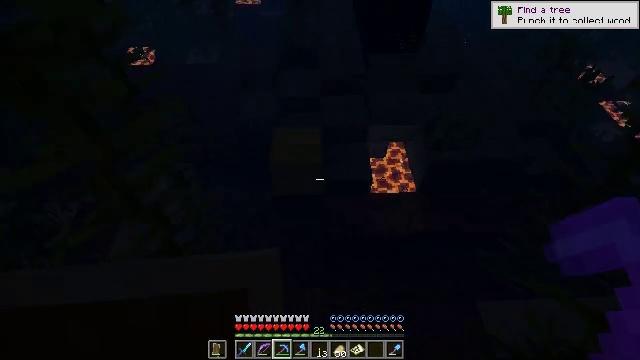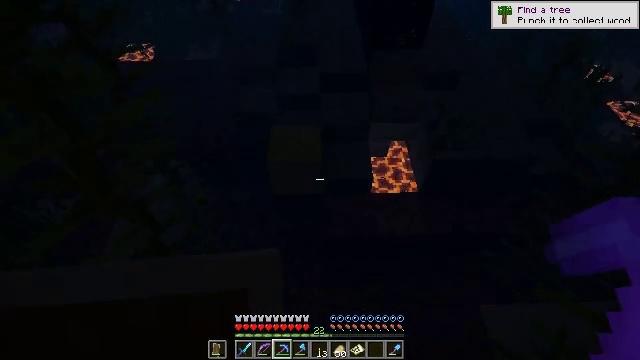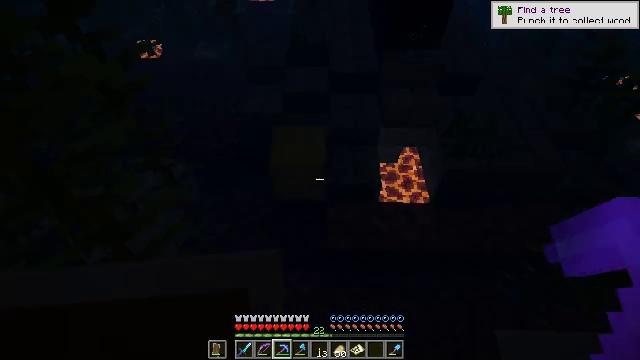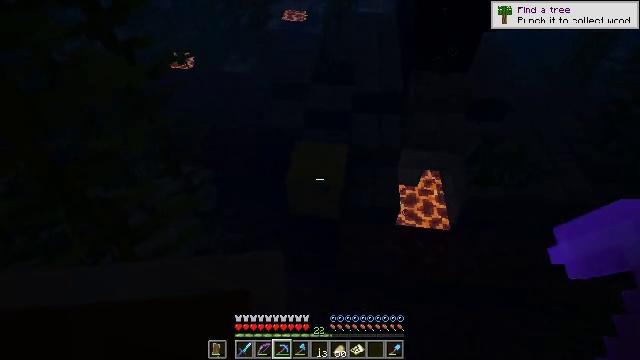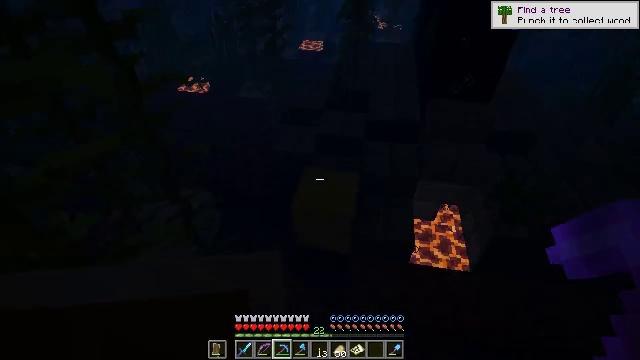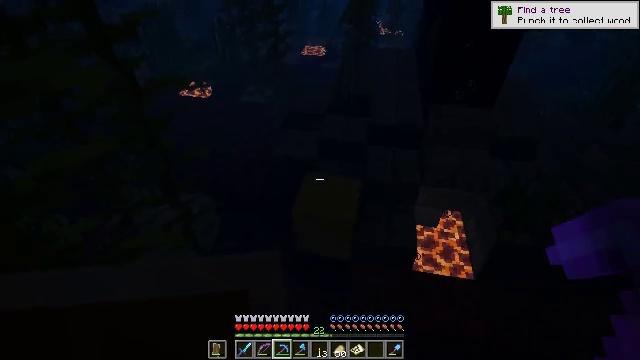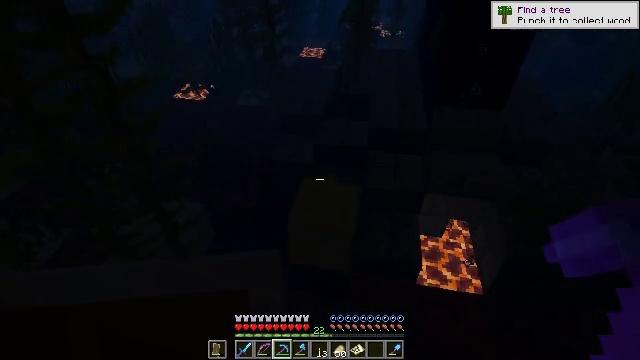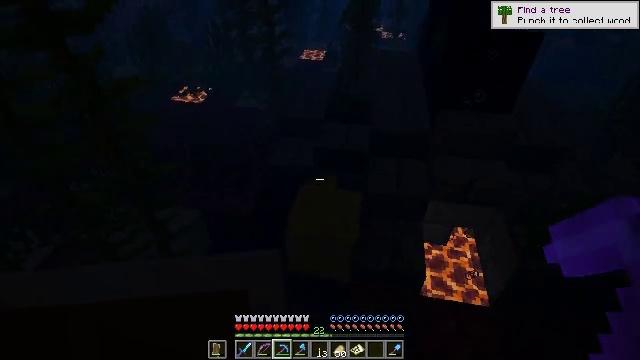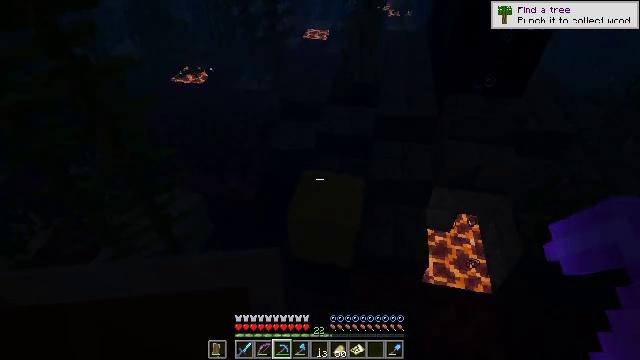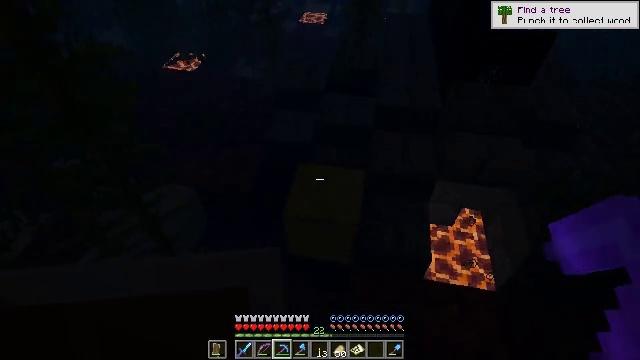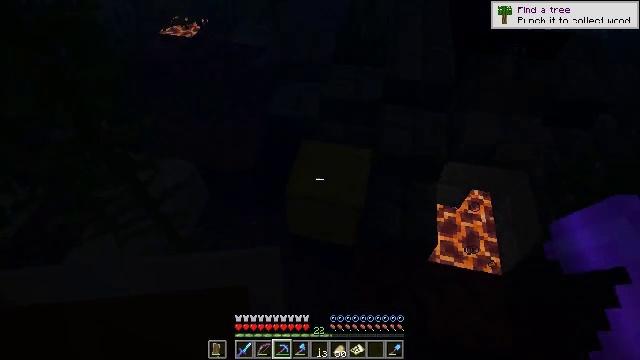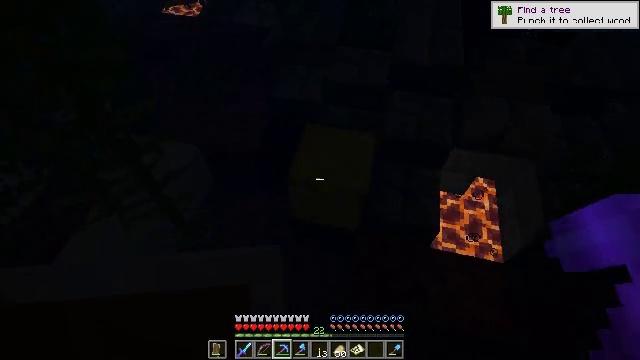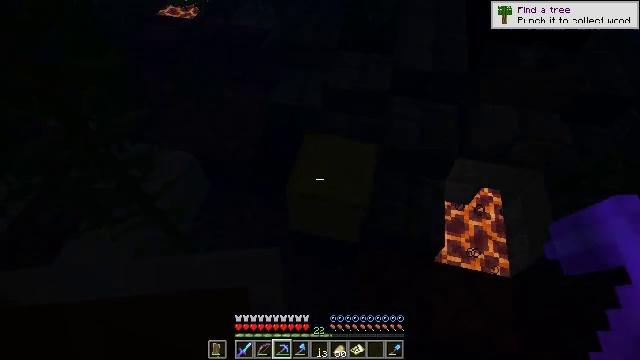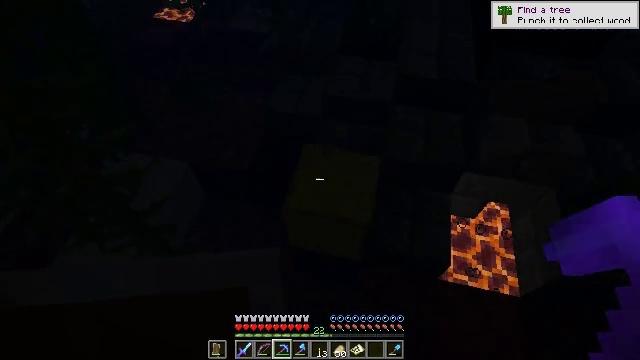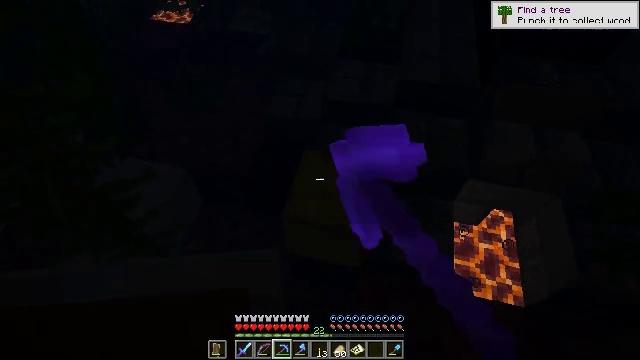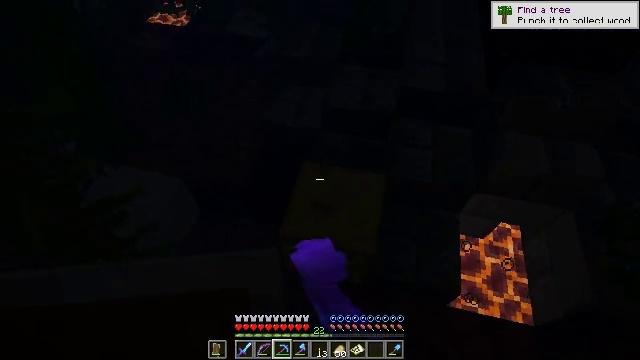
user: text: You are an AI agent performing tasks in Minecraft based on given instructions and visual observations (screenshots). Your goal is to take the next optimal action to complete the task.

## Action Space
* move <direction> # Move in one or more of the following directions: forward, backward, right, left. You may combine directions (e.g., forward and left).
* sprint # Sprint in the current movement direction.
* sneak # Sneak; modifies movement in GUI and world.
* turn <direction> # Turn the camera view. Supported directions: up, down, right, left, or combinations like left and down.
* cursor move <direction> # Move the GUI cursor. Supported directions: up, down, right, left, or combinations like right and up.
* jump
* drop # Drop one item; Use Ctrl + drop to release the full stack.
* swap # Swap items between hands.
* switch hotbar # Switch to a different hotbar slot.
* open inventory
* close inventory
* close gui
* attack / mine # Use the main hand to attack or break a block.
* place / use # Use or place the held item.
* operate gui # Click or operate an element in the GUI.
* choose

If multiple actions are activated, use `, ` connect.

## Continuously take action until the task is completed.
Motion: motion action
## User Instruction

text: Retrieve the valuable gold block.
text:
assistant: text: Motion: move forward
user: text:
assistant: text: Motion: move forward, turn left and up
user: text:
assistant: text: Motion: move forward, turn left and up
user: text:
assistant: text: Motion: move forward, turn left and up
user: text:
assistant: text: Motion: move forward
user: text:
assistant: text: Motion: move forward
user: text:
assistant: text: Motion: move forward
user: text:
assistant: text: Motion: move forward, turn down
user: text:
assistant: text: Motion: move forward, turn down
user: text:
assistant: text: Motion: move forward, turn left and down
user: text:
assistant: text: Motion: move forward, turn left and down
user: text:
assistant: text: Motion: move forward
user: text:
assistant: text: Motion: move forward, attack / mine
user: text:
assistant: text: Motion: move forward, attack / mine
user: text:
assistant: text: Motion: attack / mine
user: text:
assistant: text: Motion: turn right, attack / mine
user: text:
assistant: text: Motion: turn right and down, attack / mine
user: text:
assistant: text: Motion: turn right and down, attack / mine
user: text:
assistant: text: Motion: attack / mine
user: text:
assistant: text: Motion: attack / mine
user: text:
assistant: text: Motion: attack / mine
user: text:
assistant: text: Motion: attack / mine
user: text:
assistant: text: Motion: attack / mine
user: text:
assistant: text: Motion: attack / mine
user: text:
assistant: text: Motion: attack / mine
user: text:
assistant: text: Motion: attack / mine
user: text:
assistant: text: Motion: attack / mine
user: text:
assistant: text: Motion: attack / mine
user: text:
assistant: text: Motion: attack / mine
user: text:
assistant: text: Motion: attack / mine